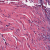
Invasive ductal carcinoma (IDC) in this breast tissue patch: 0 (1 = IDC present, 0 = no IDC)